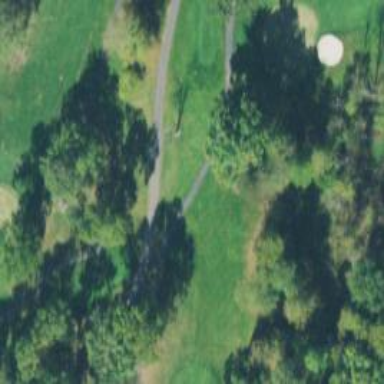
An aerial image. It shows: Path designated for golf carts.